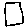
Label: square